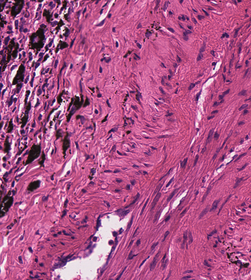
Tumor epithelial tissue: no
Tumor-associated stroma tissue: yes
Normal tissue: no